Question: This returns whether or not there exists a user, only when there is email already registered, if I use a different email the process still goes forward, I think I am not using a return value correctly.
This stays only if the email is registered. If I used a different email, it won't stop the process.

'''
private void checkUsername() {
final String Username = editTextUsername.getText().toString().trim();
//Check early for the username length
if (!TextUtils.isEmpty(Username)) {
DatabaseReference mDatabaseReference = FirebaseDatabase.getInstance().getReference().child("Users").getRef();
final Query UsernameReference = mDatabaseReference.orderByChild("Username").equalTo(Username);
ValueEventListener UsernameValueEventListener = new ValueEventListener() {
@Override
public void onDataChange(@NonNull DataSnapshot dataSnapshot) {
String usernameExist = dataSnapshot.getValue(String.class);
//If the username not null
if (usernameExist != null) {
//If username exist
if (usernameExist.equals(Username)) {
editTextUsername.setError("username taken");
editTextUsername.requestFocus();
} else {
//If not exist, proceed here, which mean success
//Change to your edit text
String email = null;
String password = null;
createAcc(email, password, Username);
}
}
}
@Override
public void onCancelled(@NonNull DatabaseError databaseError) {
}
};
UsernameReference.addListenerForSingleValueEvent(UsernameValueEventListener);
} else {
editTextUsername.setError("Username too short");
editTextUsername.requestFocus();
}
final String email = (editTextEmail).getText().toString().trim();
final String password = editTextPassword.getText().toString().trim();
//validate email
if (!Patterns.EMAIL_ADDRESS.matcher(email).matches()) {
editTextEmail.setError("please enter a valid email address");
return;
}
if (TextUtils.isEmpty(Username)) {
editTextUsername.setError("username required");
return;
}
if (!PASSWORD_PATTERN.matcher(password).matches()) {
editTextPassword.setError("password must contain an uppercase, a special character, and numbers");
return;
}
if (TextUtils.isEmpty(password)) {
editTextPassword.setError("password required");
return;
}
if (TextUtils.isEmpty(email)) {
editTextEmail.setError("email required");
return;
}
if (Username.length() < 5) {
editTextUsername.setError("Username too short");
}
}
private void createAcc(final String email, String password, final String Username) {
progressDialog.setMessage("Registering...");
progressDialog.show();
//creating a new user
mAuth.createUserWithEmailAndPassword(email, password)
.addOnCompleteListener(this, new OnCompleteListener<AuthResult>() {
@Override
public void onComplete(@NonNull Task<AuthResult> task) {
//checking if success
if (task.isSuccessful()) {
//Uid
String uid = FirebaseAuth.getInstance().getCurrentUser().getUid();
User user = new User(
Username,
email);
FirebaseDatabase.getInstance().getReference("Users")
.child(uid).setValue(user);
finish();
startActivity(new Intent(SignUpActivity.this, AgeDetailsActivity.class));
} else {
//display some message here
editTextEmail.setError("Email already exists");
}
progressDialog.dismiss();
}
});
}
@Override
public void onClick(View view) {
if (view == buttonSignup) {
checkUsername();
}
'''
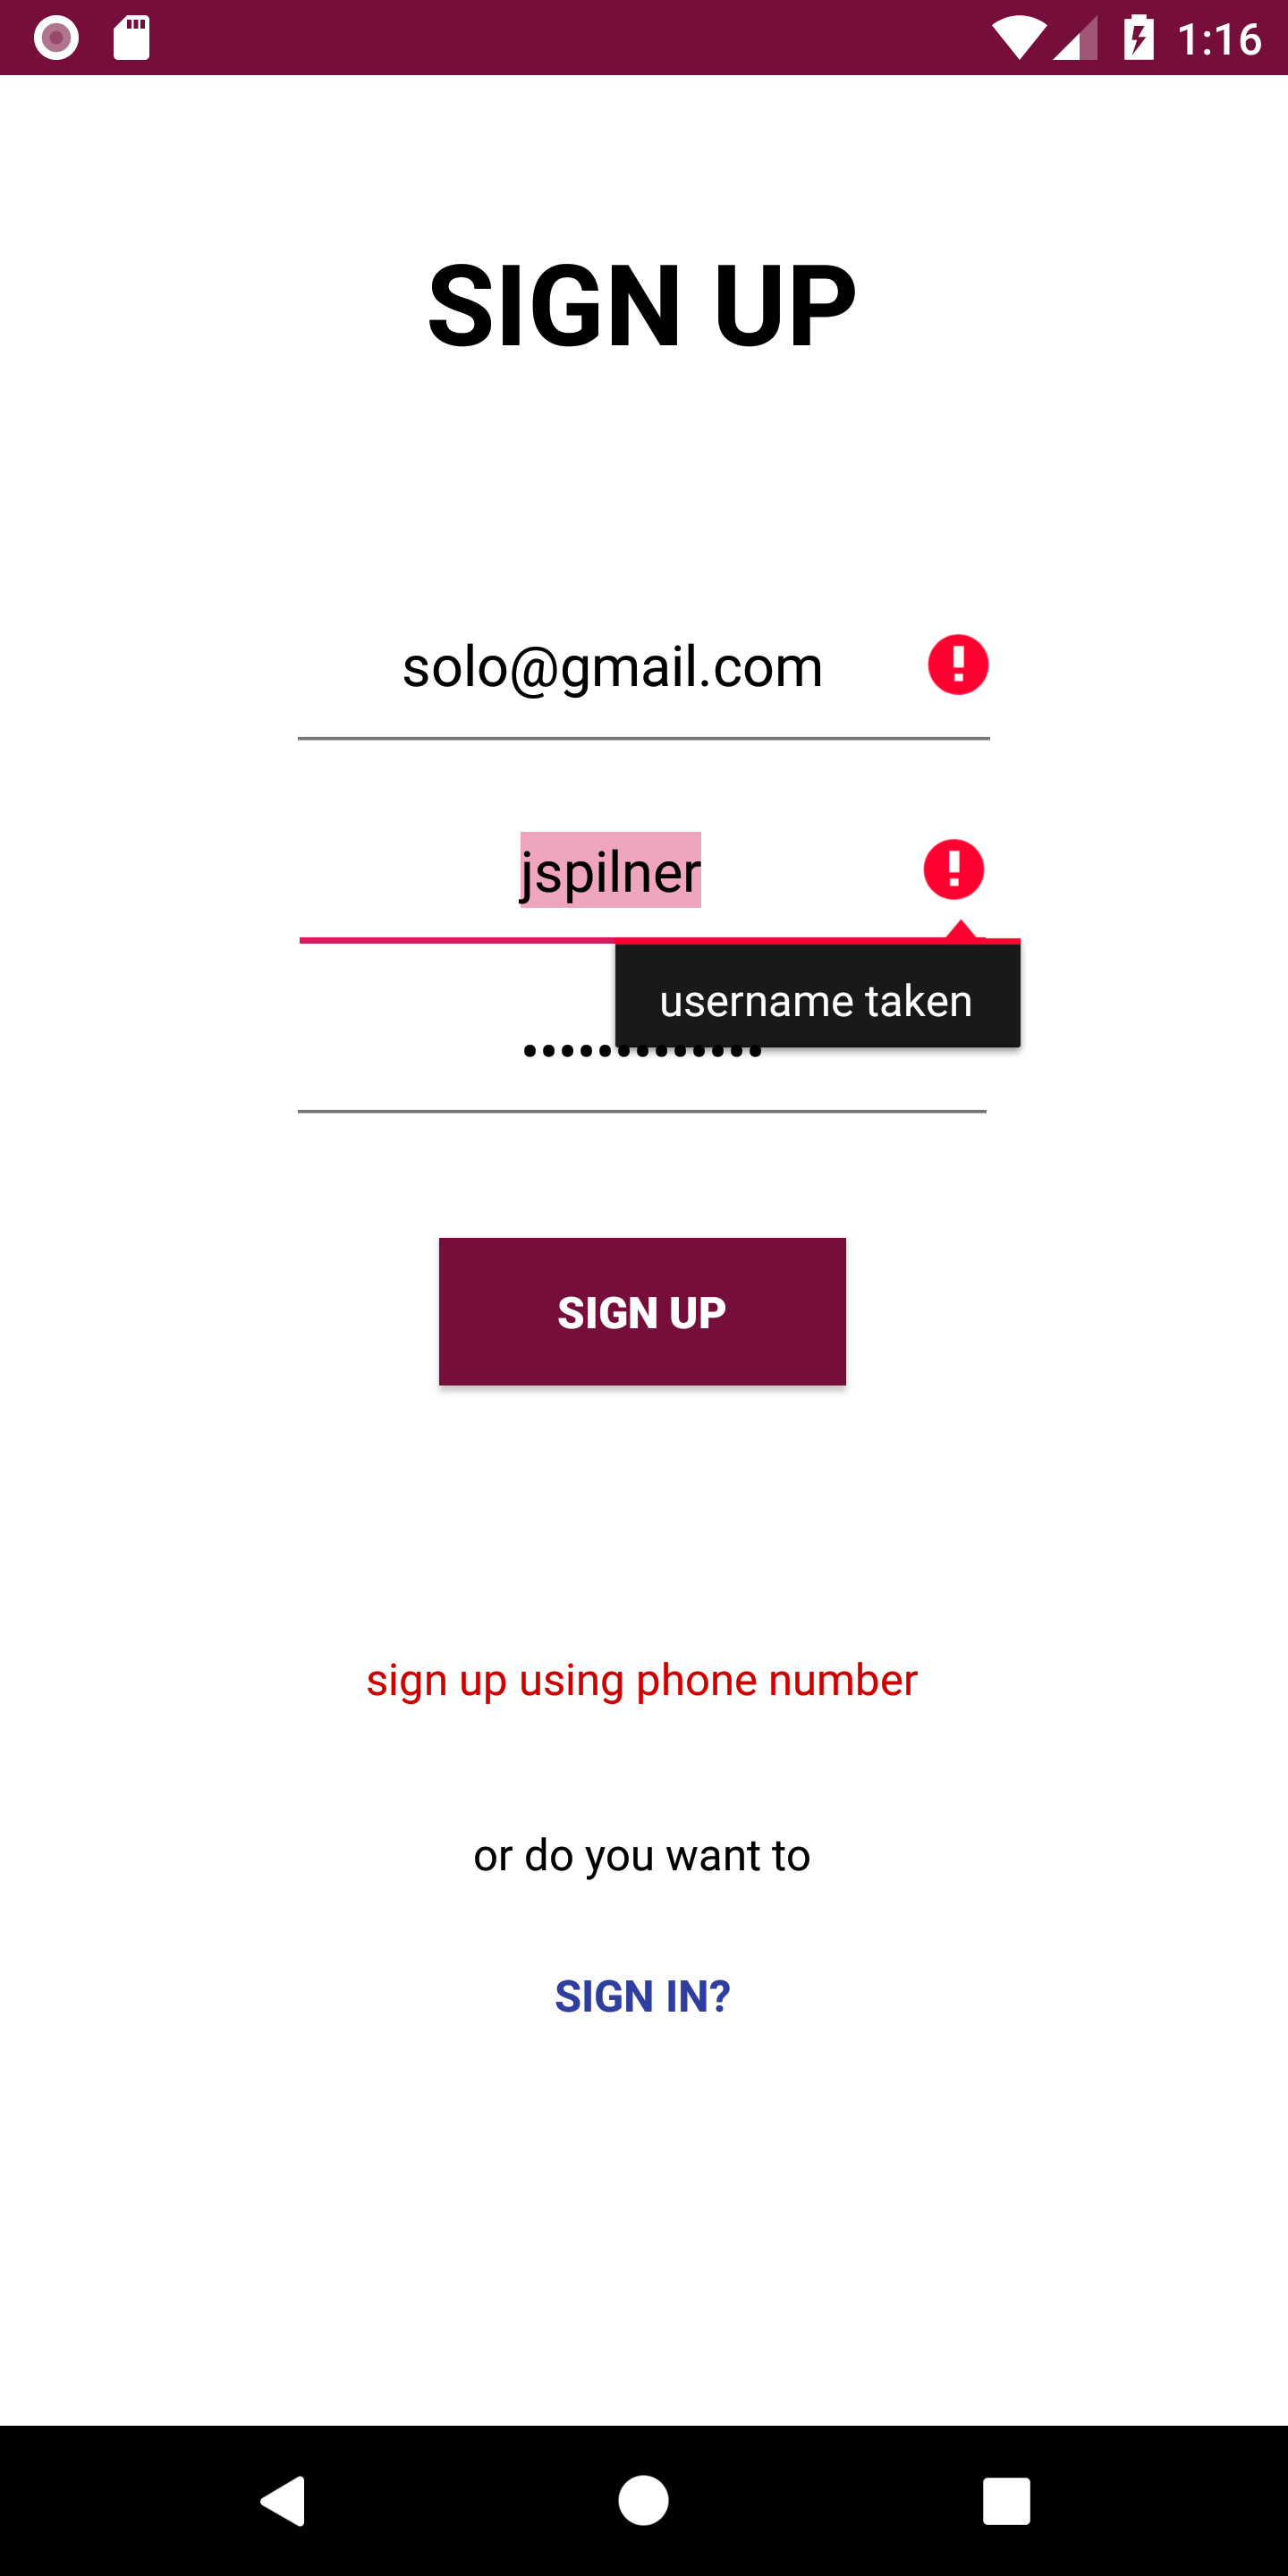
Answer: I would like you to prefer something like this, try this one.
'''
private void checkUsername(final String Username) {
//Check early for the username length
if (!TextUtils.isEmpty(Username) && Username.length() < 5) {
DatabaseReference mDatabaseReference = FirebaseDatabase.getInstance().getReference().child("Users");
final Query UsernameReference = mDatabaseReference.orderByChild("Username").equalTo(Username);
UsernameReference.addListenerForSingleValueEvent(new ValueEventListener() {
@Override
public void onDataChange(@NonNull DataSnapshot dataSnapshot) {
String usernameExist = dataSnapshot.child("Username").getValue(String.class);
//If the username not null
if (usernameExist != null) {
//If username exist
if (usernameExist.equals(Username)) {
editTextUsername.setError("username taken");
editTextUsername.requestFocus();
} else {
//If not exist, proceed here, which mean success
//Change to your edit text
String email = null;
String password = null;
createAcc(email, password, Username);
}
}
}
@Override
public void onCancelled(@NonNull DatabaseError databaseError) {
}
});
} else {
editTextUsername.setError("Username too short");
editTextSekolah.requestFocus();
}
}
private void createAcc(final String email, String password, final String Username) {
progressDialog.setMessage("Registering...");
progressDialog.show();
//creating a new user
mAuth.createUserWithEmailAndPassword(email, password)
.addOnCompleteListener(this, new OnCompleteListener<AuthResult>() {
@Override
public void onComplete(@NonNull Task<AuthResult> task) {
//checking if success
if (task.isSuccessful()) {
//Uid
String uid = FirebaseAuth.getInstance().getCurrentUser().getUid();
User user = new User(
Username,
email);
FirebaseDatabase.getInstance().getReference("Users")
.child(uid).setValue(user);
finish();
startActivity(new Intent(SignUpActivity.this, AgeDetailsActivity.class));
} else {
//display some message here
editTextEmail.setError("Email already exists");
}
progressDialog.dismiss();
}
});
}
}
'''